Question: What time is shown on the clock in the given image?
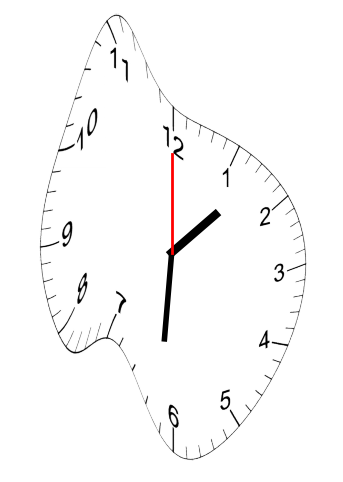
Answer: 01:31:00